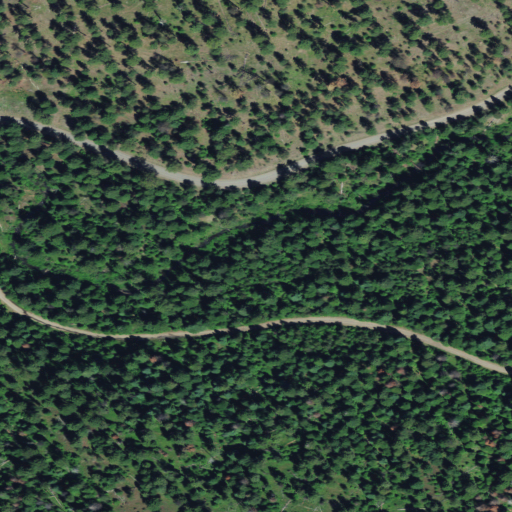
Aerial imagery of valley in Oregon named Doe Canyon containing only evergreen forest